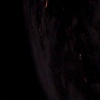
Label: space